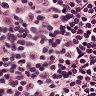
Metastatic tissue present: no